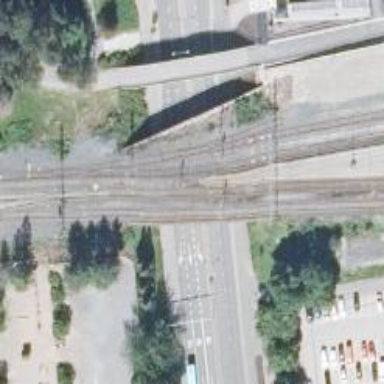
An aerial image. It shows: Railway signal.